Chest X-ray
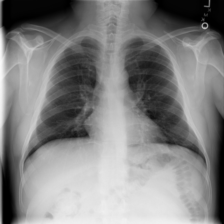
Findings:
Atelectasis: negative
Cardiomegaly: negative
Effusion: negative
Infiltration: negative
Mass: negative
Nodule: negative
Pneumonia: negative
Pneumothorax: negative
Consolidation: negative
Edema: negative
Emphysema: negative
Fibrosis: negative
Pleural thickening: negative
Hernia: negative